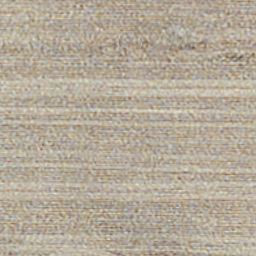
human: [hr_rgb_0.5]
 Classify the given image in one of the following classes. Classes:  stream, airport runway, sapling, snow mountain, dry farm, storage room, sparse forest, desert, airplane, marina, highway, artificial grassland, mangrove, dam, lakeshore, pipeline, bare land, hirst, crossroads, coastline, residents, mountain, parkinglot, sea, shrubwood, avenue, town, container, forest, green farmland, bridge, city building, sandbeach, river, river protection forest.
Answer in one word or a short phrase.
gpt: dry farm